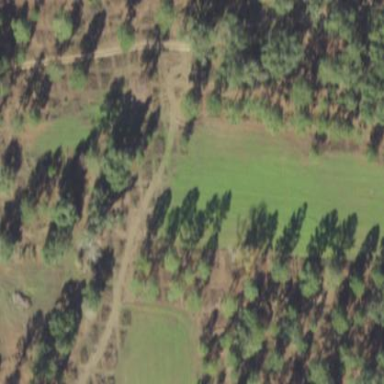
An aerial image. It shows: Orchard.